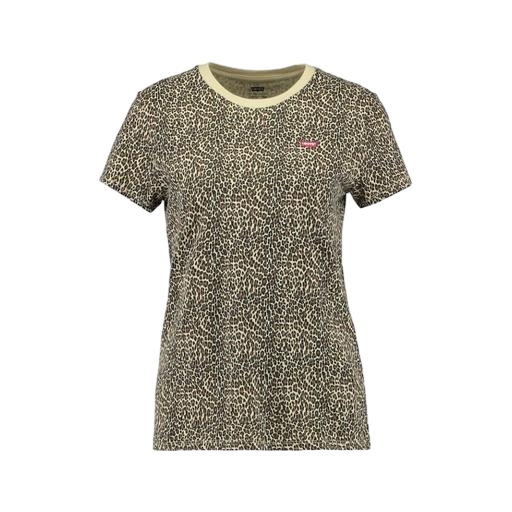
multicolor women's leopard-print t, gray leopard print t-shirt, blue animal-print t-shirt only macy, white background